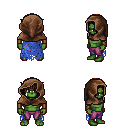
a pixel art fantasy rpg character, male body template, orc, green skin, blue tattered cape, magenta pants, brunette plain hairstyle, cloth hood, leather bracers, four views (front, back, left, right), 2x2 character sprite sheet, small pixel art, hard edges, no anti-aliasing